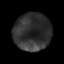
Tissue: prostate
Cell type: Myeloid cells
Senescence score: 0.3575
Nuclear area (px): 1367
Mean DAPI intensity: 48.544